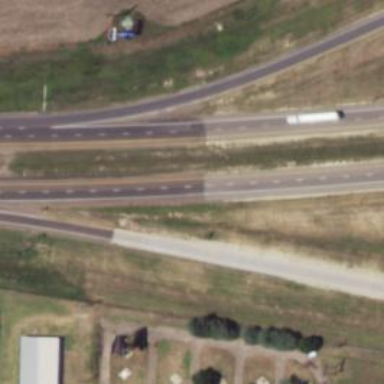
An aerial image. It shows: Dash road marking.